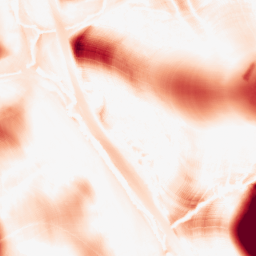
Category: morphological
Decomposition family: morphological
Decomposition parameters: operation: opening
size: 50
Upsampling method: quadratic
Upsampling parameters: scale: 8
Upsampling scale: 8